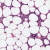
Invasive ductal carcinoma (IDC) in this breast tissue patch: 1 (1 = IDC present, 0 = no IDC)